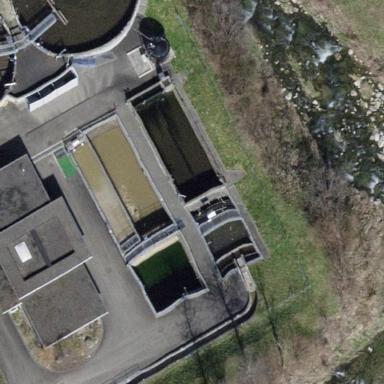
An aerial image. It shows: Image of wastewater.